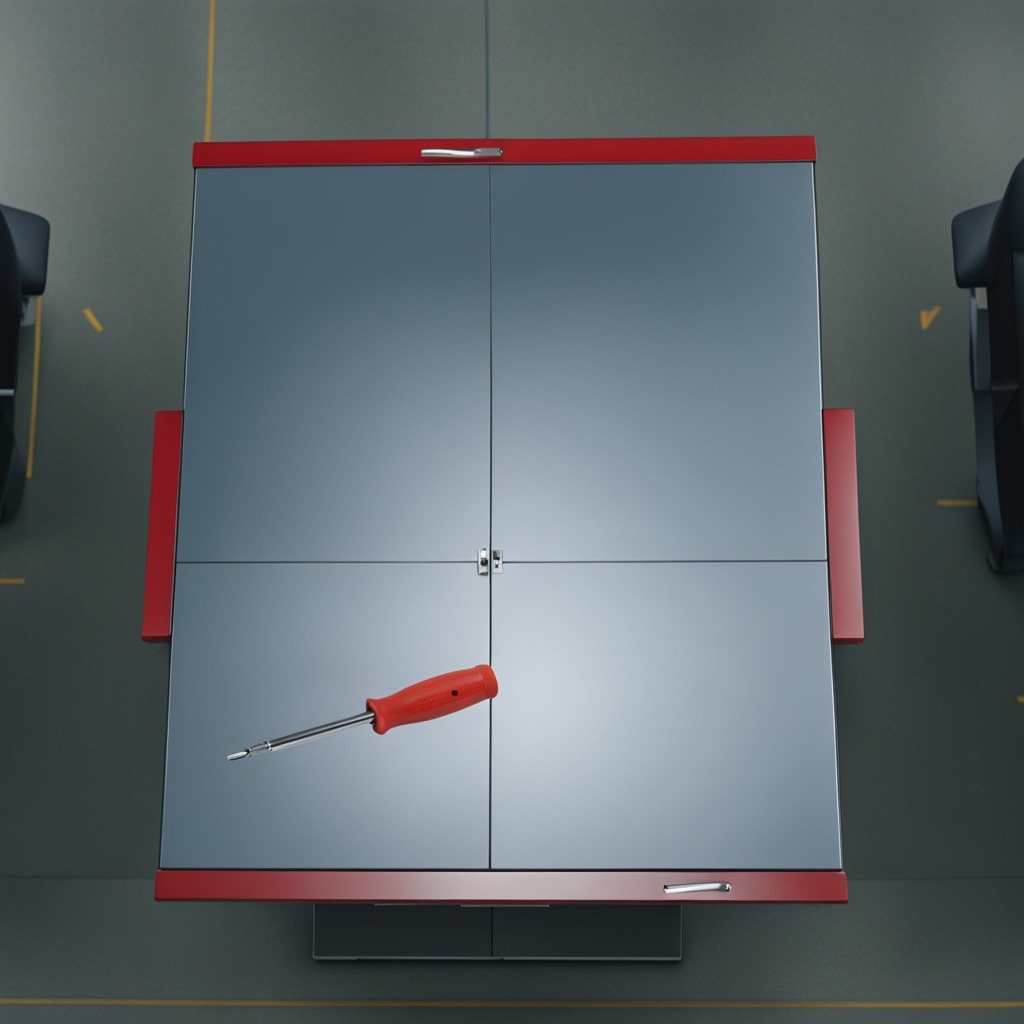
A screwdriver lies on a toolbox surface in an airplane hangar workshop.